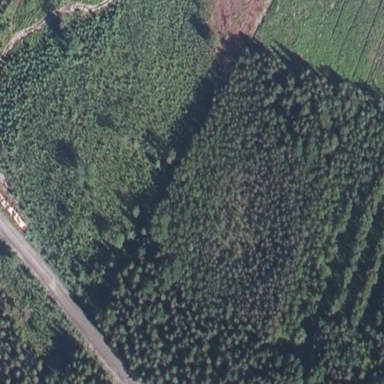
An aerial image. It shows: Evergreen needle-leaved forest.